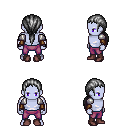
a pixel art fantasy rpg character, male body template, dark elf, purple skin, steel arm armor, magenta pants, gray ponytail hairstyle, leather bracers, maroon shoes, four views (front, back, left, right), 2x2 character sprite sheet, small pixel art, hard edges, no anti-aliasing